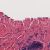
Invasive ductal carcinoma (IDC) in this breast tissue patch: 0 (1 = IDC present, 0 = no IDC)